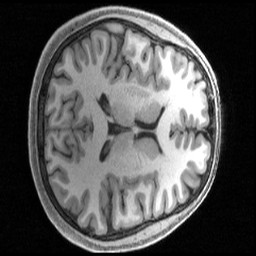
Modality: T1w
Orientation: axial
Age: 29
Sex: female
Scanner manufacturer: siemens
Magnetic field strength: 3 T
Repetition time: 2.4 s
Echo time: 0.00231 s